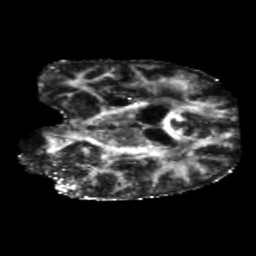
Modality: FA
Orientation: coronal
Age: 51
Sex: female
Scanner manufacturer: siemens
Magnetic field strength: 3 T
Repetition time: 5.25 s
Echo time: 0.08 s